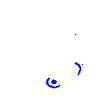
Particle: electron